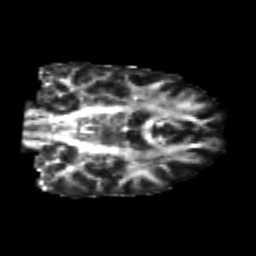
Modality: FA
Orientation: coronal
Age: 24
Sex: male
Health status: healthy
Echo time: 0.074 s